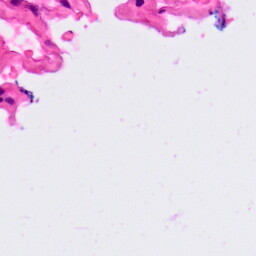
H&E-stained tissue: Lung